Question: >
<URL>
Wordpress does this thing with adding '<p>&nbsp;</p>' when doing a line-break in the backend.
I wonder if it is possible to select those 'p''s somehow with jquery.

I guess 'empty()' wouldn't work since it isn't really empty but contains a '&nbsp;'. But 'contains()' wouldn't probably work either since a lot of other paragraphs also contain a space, right?
I only want to select those paragpahs that have only this " " inside.
I should have mentioned that I don't want to remove the 'p's but add a class to it.
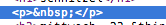
Answer: Add this to your 'functions.php' file if you have access to the theme files.
'''
function user_content_replace($content) {
return str_replace('<p>&nbsp;</p>','<p class="example">&nbsp;</p>',$content);
}
add_filter('the_content','user_content_replace', 99);
'''
I made it insert a class instead of removing.